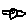
Label: bird